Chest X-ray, AP view. Patient: 14 years old, sex F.
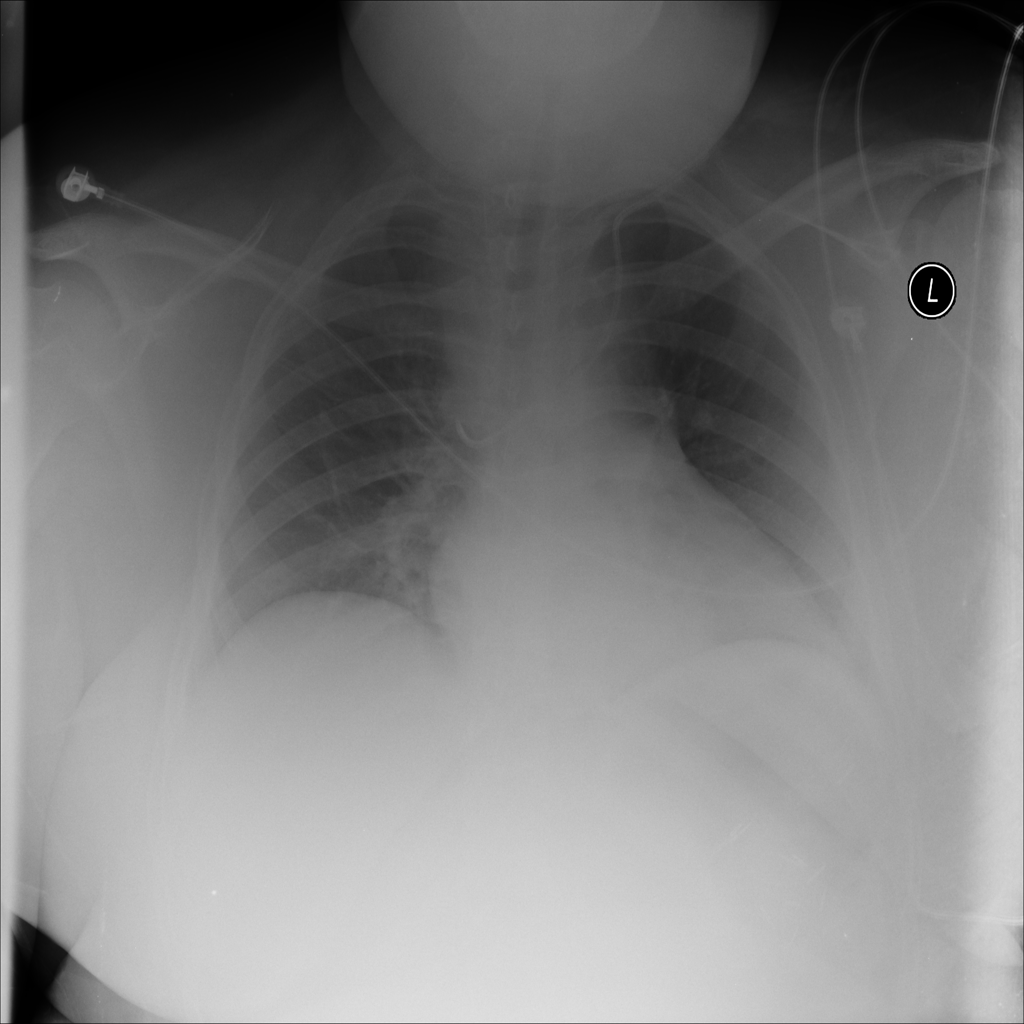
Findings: No Finding